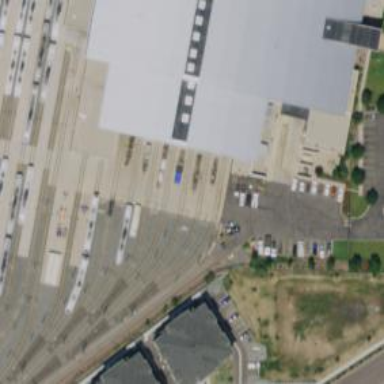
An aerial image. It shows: Light rail yard with electrified contact lines.